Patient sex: F
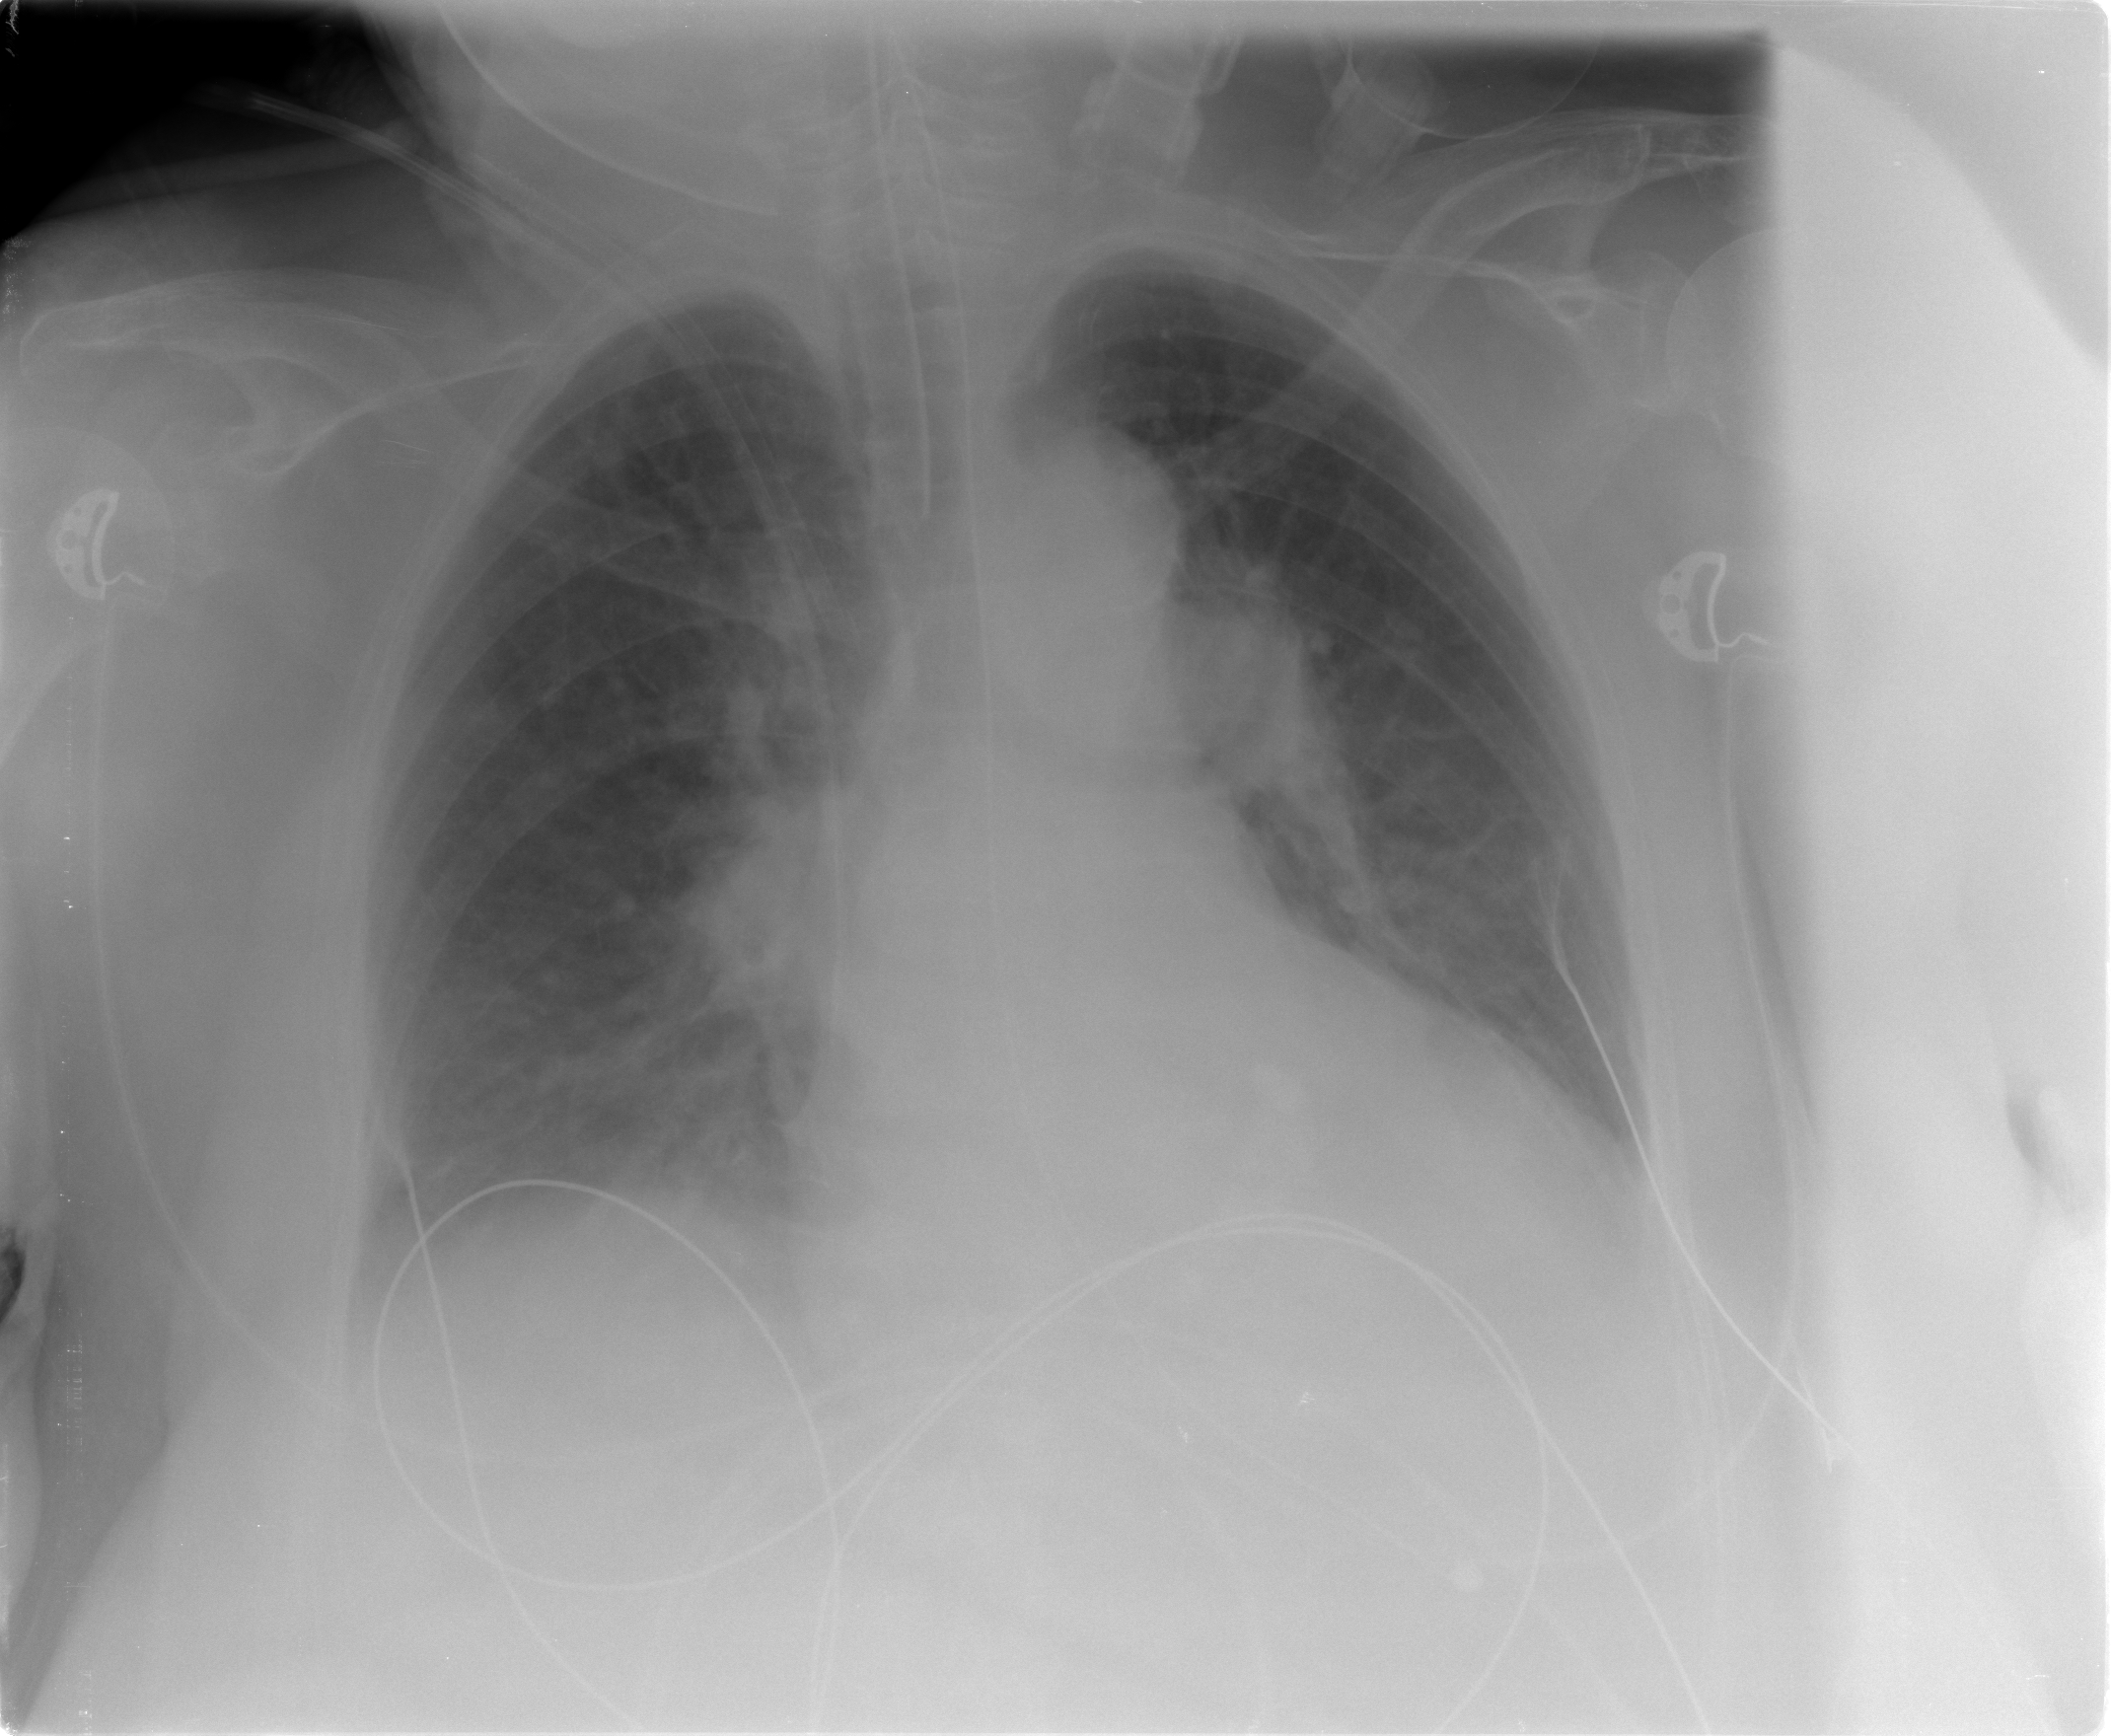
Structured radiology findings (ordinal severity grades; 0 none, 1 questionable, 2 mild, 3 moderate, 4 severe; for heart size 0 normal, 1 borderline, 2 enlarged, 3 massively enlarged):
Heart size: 2
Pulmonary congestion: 3
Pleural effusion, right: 2
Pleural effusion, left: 2
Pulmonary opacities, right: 0
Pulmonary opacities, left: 0
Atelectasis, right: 2
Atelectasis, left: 2